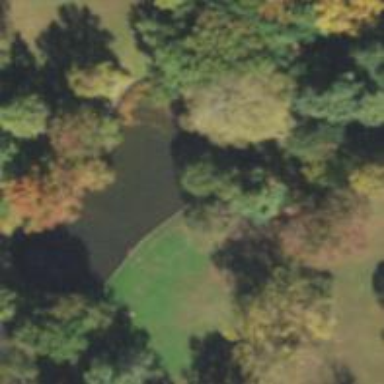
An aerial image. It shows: Serene pond surrounded by nature.